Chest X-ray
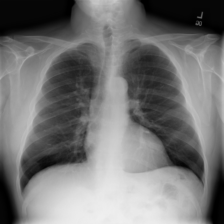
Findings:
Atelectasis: negative
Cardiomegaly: negative
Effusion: negative
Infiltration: negative
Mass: negative
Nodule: negative
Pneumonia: negative
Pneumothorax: negative
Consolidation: negative
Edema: negative
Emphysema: negative
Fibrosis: positive
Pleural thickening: negative
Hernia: negative